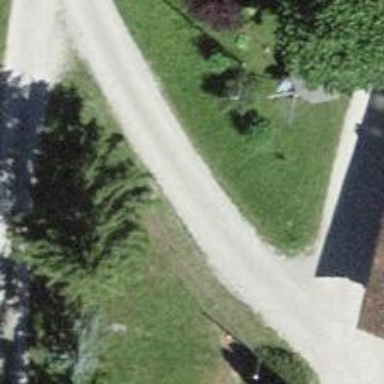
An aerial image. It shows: Gravel service road.